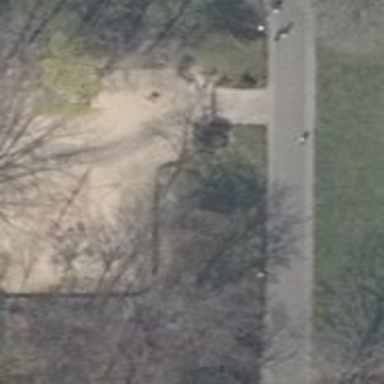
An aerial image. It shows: Park with broadleaved deciduous trees.